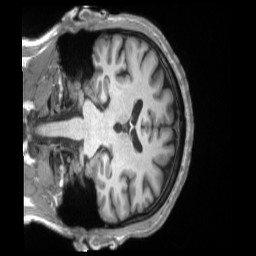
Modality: T1w
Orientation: coronal
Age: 37
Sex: male
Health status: ill
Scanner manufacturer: siemens
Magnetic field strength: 3 T
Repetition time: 2.2 s
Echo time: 0.00157 s